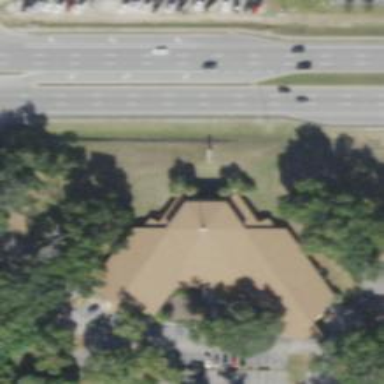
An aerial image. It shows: Building that is place of worship.